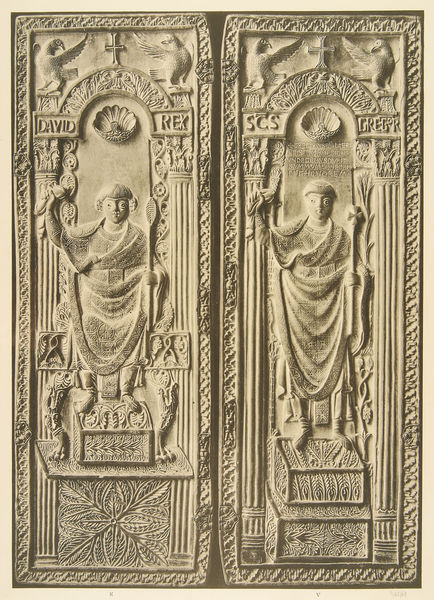
Titel: Consulardiptychon aus Rom
Standort: Herkunftsort: Rom (EU - I - Latium)
Institution: Monza, Museo del Duomo
Schlagwörter: adler, blätter, flügel, mann, vogel, menschen, blume, kleid, männer, säule, säulen, blüte, ornament, rock, bibel, rahmen, sockel, stein, vorhang, vögel, kirche, gewand, mantel, person, relief, zwei, stab, klein, kaiser, könig, thron, symmetrie, palme, bildhauerei, podest, kreuz, tauben, groß, waffe, herrscher, fries, stäbe, greif, könige, heilige, muschel, david, zepter, szepter, kreut, tafeln, rex, gregor, goliath, könig david, mann#